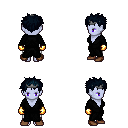
a pixel art fantasy rpg character, female body template, dark elf, purple skin, gray robe, white pants, raven bedhead hairstyle, iron tiara, gold gloves, brown shoes, four views (front, back, left, right), 2x2 character sprite sheet, small pixel art, hard edges, no anti-aliasing